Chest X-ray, AP view. Patient: 54 years old, sex M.
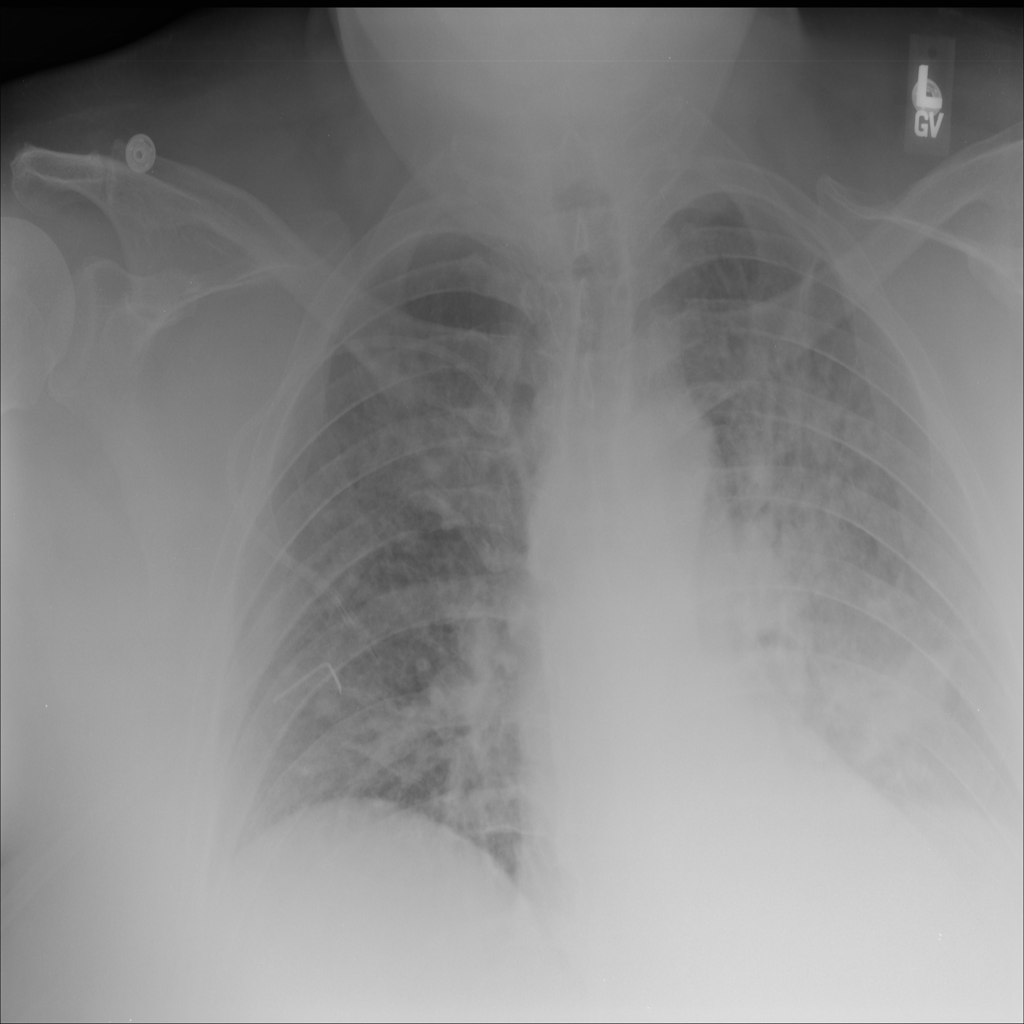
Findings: Infiltration